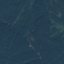
Label: Forest